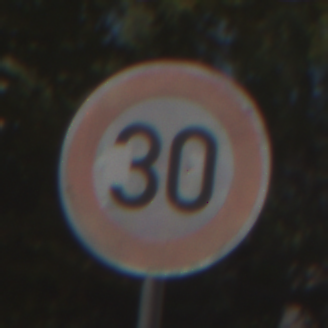
Verkehrszeichen: Geschwindigkeit30
Umgebung: Outdoor, Nature
Tageszeit: MorningAfternoon
Wetter: Clear
Licht: Natural
Jahreszeit: Summer
Kontrast: HighContrast